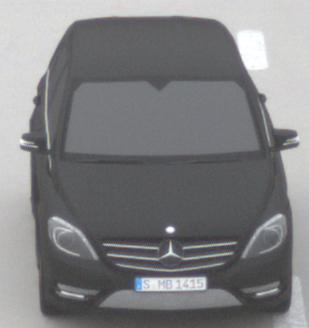
Make: Mercedes-Benz
Model: B 180 BlueEFFICIENCY
Detailed model: B-Class (246)
Model produced from: 2011/11
Model produced until: 2012/10
Doors: 5
Color: black
Road condition: dry road
Daytime: morning or afternoon
Contrast: low contrast